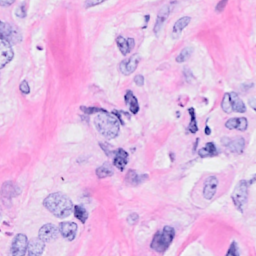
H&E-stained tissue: Breast